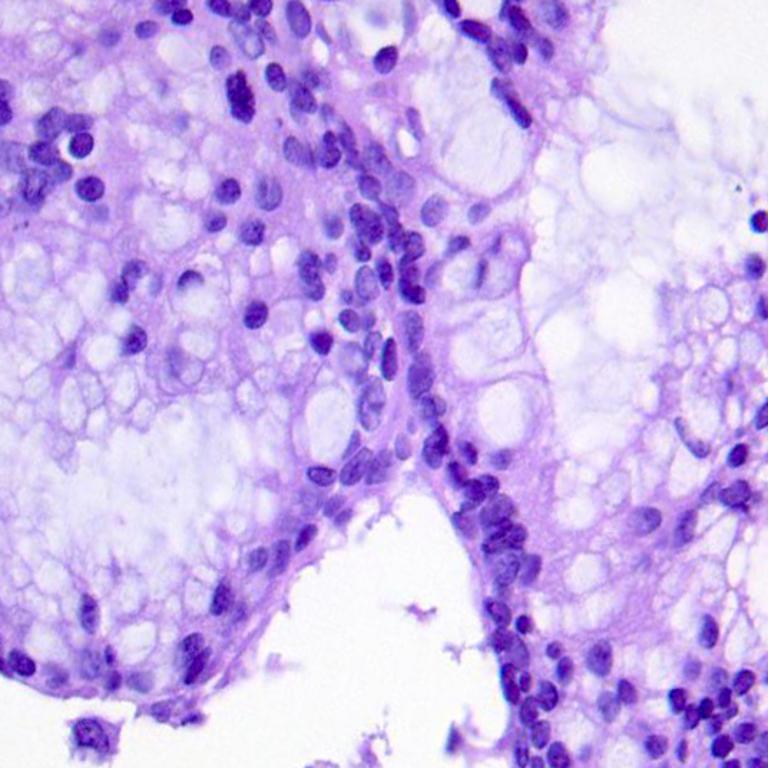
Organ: colon
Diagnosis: adenocarcinomas